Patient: sex F, age 78
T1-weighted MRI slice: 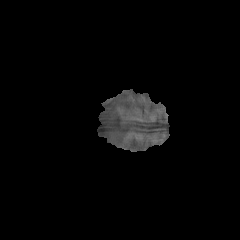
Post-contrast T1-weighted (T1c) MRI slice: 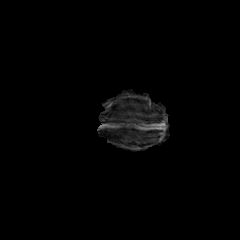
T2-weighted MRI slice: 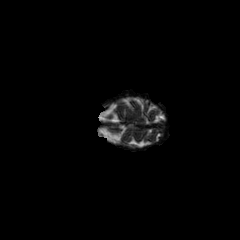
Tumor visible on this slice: no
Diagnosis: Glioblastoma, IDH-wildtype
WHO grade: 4